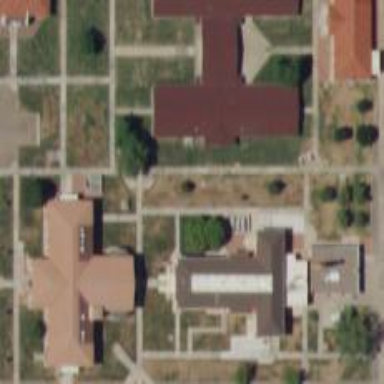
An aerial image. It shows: Dormitory building.